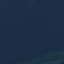
Label: SeaLake